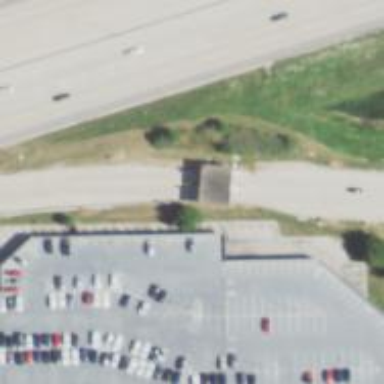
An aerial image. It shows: Toll gantry on the road.